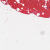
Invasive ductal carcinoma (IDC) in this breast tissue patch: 0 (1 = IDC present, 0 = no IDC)